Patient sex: F
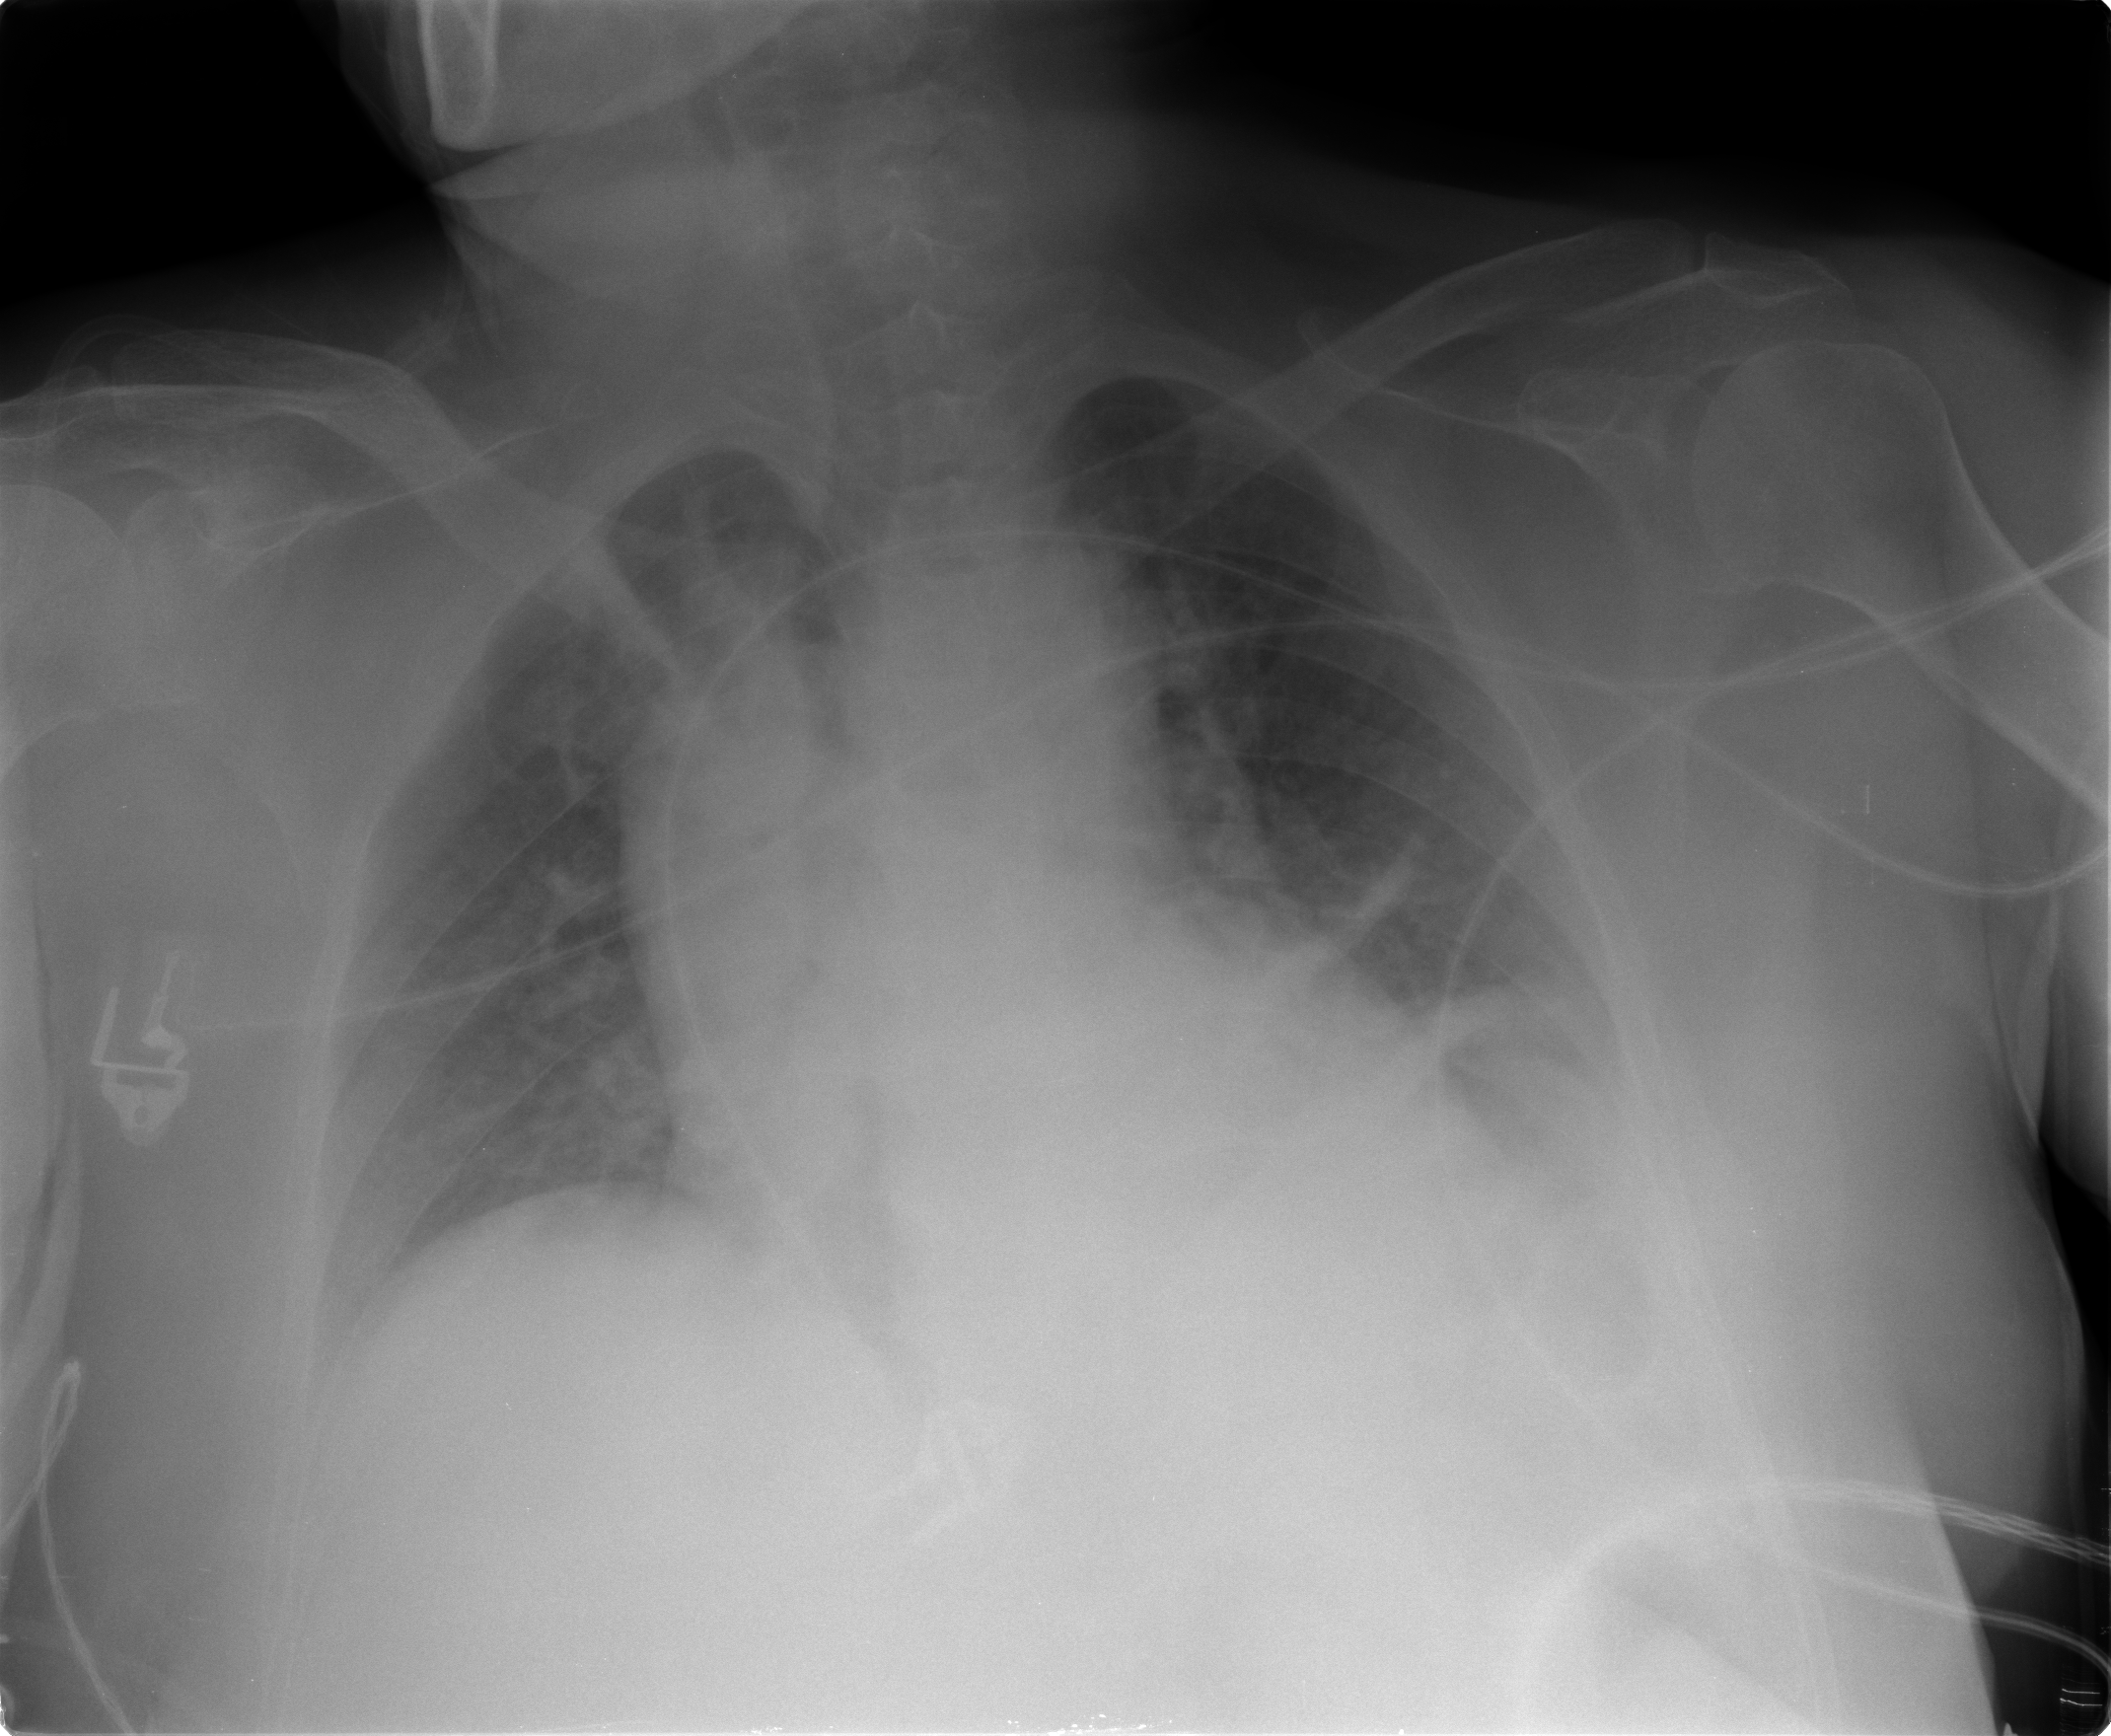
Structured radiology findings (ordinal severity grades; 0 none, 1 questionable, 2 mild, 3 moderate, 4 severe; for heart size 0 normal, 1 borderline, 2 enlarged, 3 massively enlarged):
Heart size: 0
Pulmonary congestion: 1
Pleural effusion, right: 0
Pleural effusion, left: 2
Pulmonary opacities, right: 0
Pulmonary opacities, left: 0
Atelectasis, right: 2
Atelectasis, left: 2